Question: I have a drop down menu with css file and i want to convert it into Verctical menu I tried much but i can do that please anyone help me Folowing is my css and html code.anyone please tell me what exactly i am missing due to which menu is not converting
'''
#sddmT
{ margin: 0;
padding: 0;
z-index: 30}
#sddmT li
{ margin: 0;
padding: 0;
list-style: none;
float: left;
font: bold 11px arial}
#sddmT li a
{ display: block;
margin: 0 1px 0 0;
padding: 4px 10px;
width: 60px;
background: #4A617B;
color: White;
text-align: center;
text-decoration: none}
#sddmT li a:hover
{ background: #BDCFD6;
color:#4A617B
}
#sddmT div
{ position: absolute;
visibility: hidden;
margin: 0;
padding: 0;
background: #4A617B;
border: 1px solid #BDCFD6}
#sddmT div a
{ position: relative;
display: block;
margin: 0;
padding: 5px 10px;
width: auto;
white-space: nowrap;
text-align: left;
text-decoration: none;
background: #4A617B;
color: #BDCFD6;
font: 11px arial}
#sddmT div a:hover
{ background: #BDCFD6;
color: #4A617B}
'''
And her is html Code
'''
<ul id="sddm">
<li><a href="#" onmouseover="mopen('m1')" onmouseout="mclosetime()">ETP</a>
<div id="m1" onmouseover="mcancelclosetime()" onclick="mclosetime()">
<a href="http://dashboard.shakarganj.com.pk/ca/sml1etp.php" target=_blank>ETP - Jhang</a>
<a href="http://dashboard.shakarganj.com.pk/ca/sml2etp.php" target=_blank>ETP - Bhone</a>
</div>
</li>
</ul>
'''
And here is my JS code to clos and open the menu items
'''
<!--
var timeout = 500;
var closetimer = 0;
var ddmenuitem = 0;
// open hidden layer
function mopen(id)
{
// cancel close timer
mcancelclosetime();
// close old layer
if(ddmenuitem) ddmenuitem.style.visibility = 'hidden';
// get new layer and show it
ddmenuitem = document.getElementById(id);
ddmenuitem.style.visibility = 'visible';
}
// close showed layer
function mclose()
{
if(ddmenuitem) ddmenuitem.style.visibility = 'visible';
}
// go close timer
function mclosetime()
{
closetimer = window.setTimeout(mclose, timeout);
}
// cancel close timer
function mcancelclosetime()
{
if(closetimer)
{
window.clearTimeout(closetimer);
closetimer = null;
}
}
// close layer when click-out
//document.onclick = mclose;
// -->
'''
I want like this

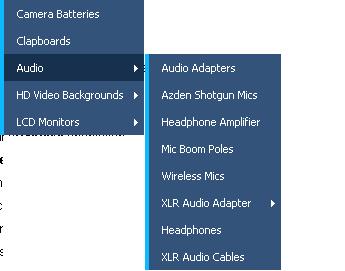
Answer: Try this:
> #sddmT li { margin: 0;
padding: 0;
list-style: none;
position:static;
font: bold 11px arial; }